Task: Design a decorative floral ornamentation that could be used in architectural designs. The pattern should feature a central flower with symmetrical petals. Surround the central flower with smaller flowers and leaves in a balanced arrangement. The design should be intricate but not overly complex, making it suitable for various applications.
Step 149:
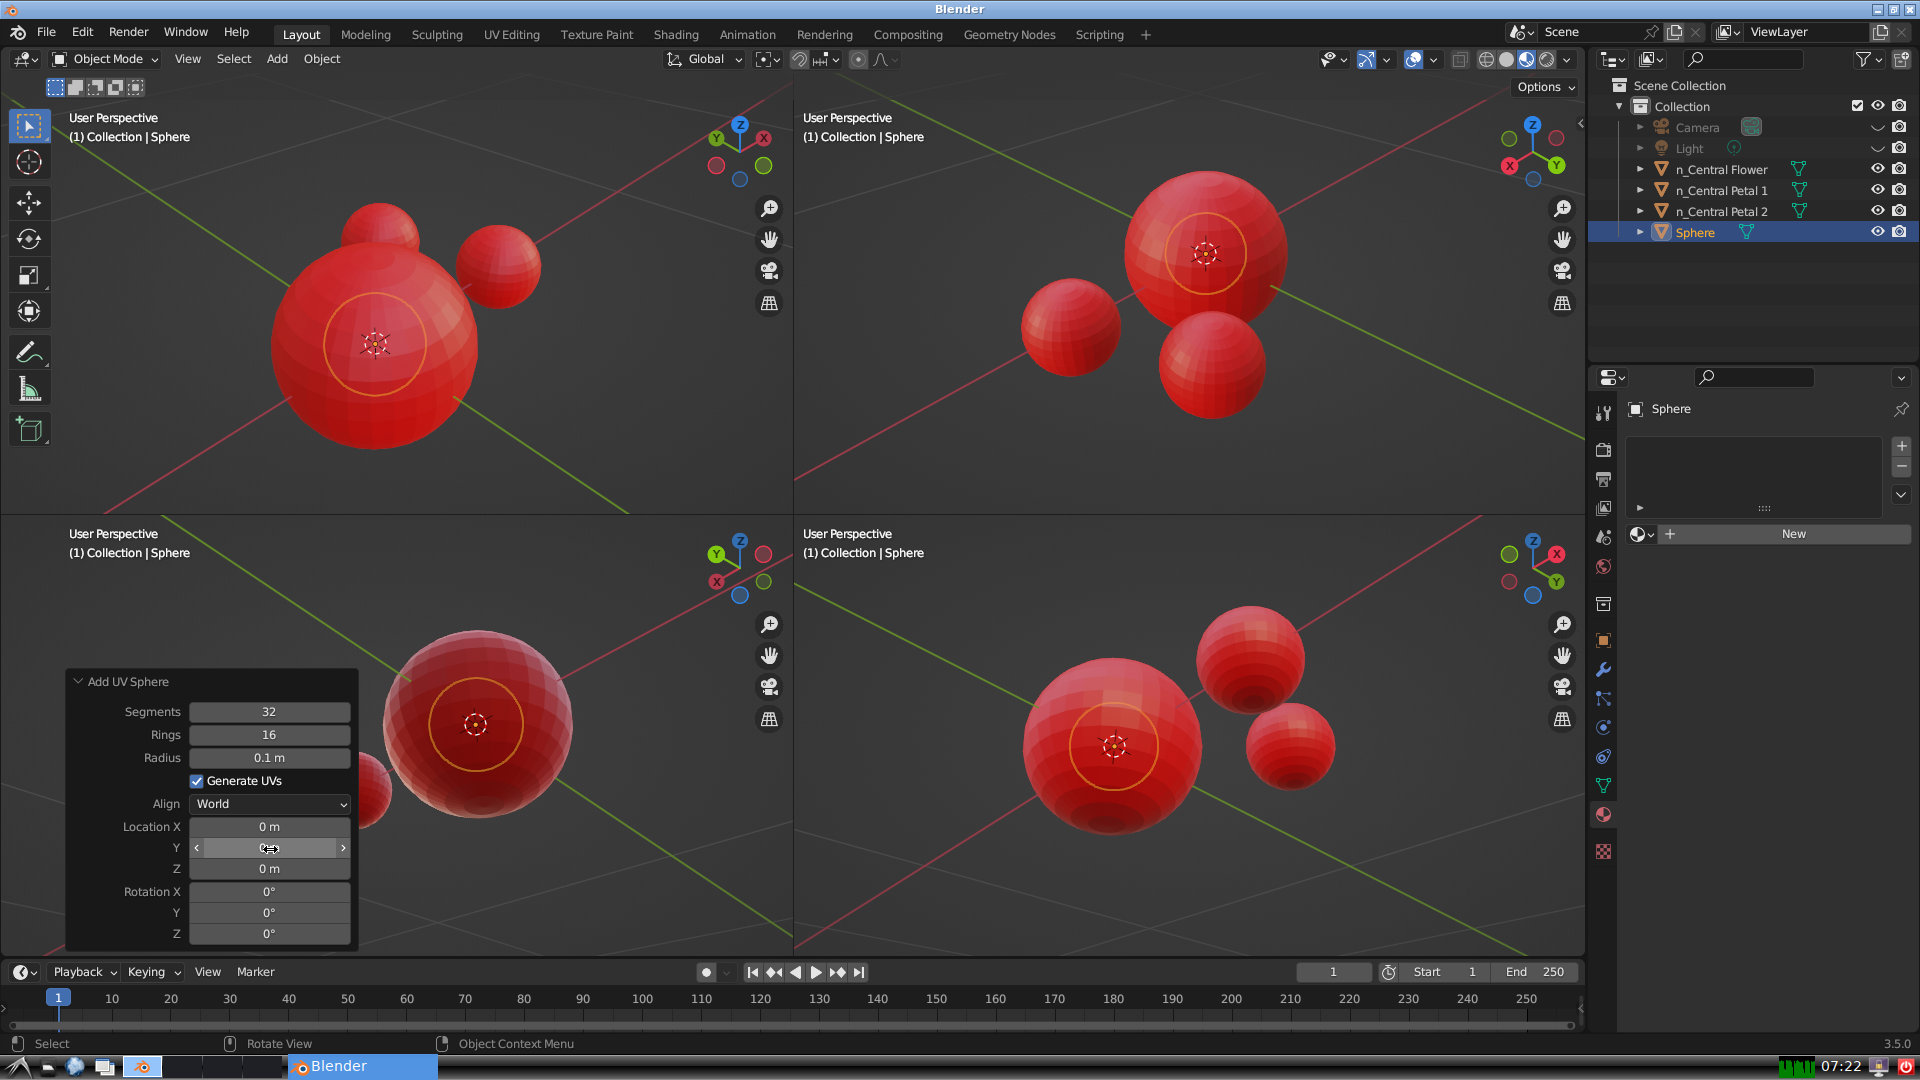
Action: click: no